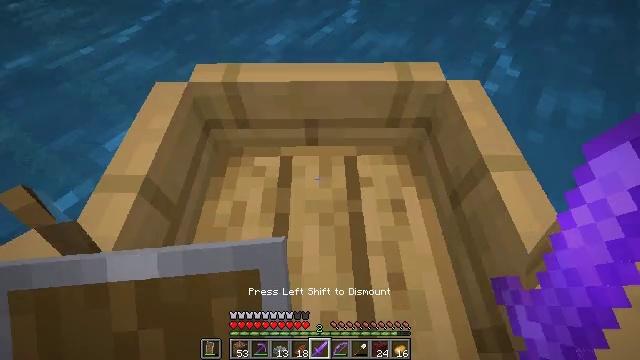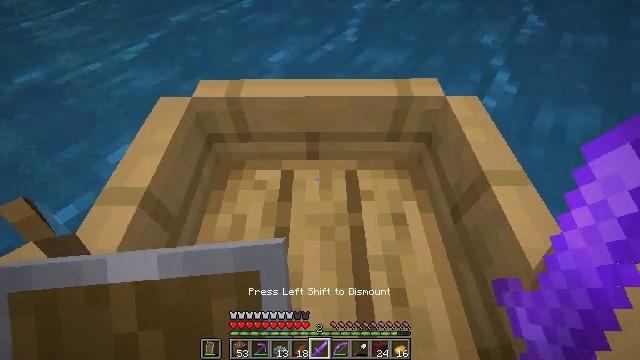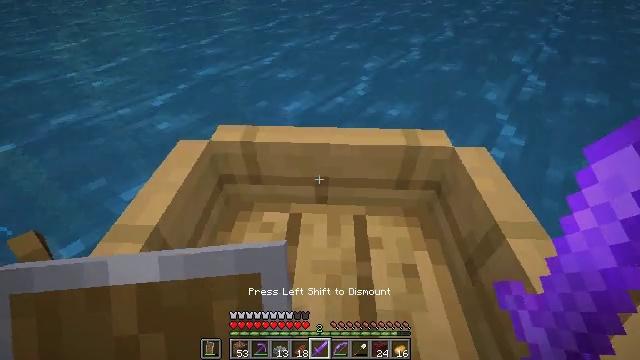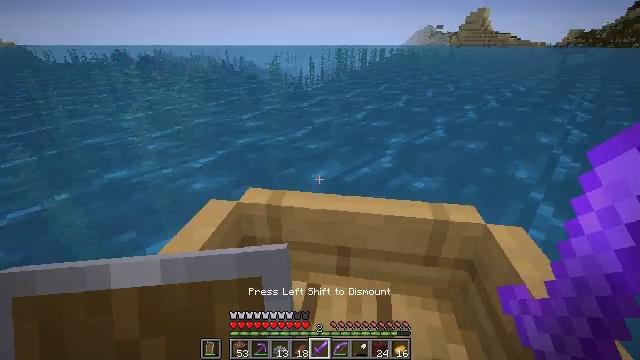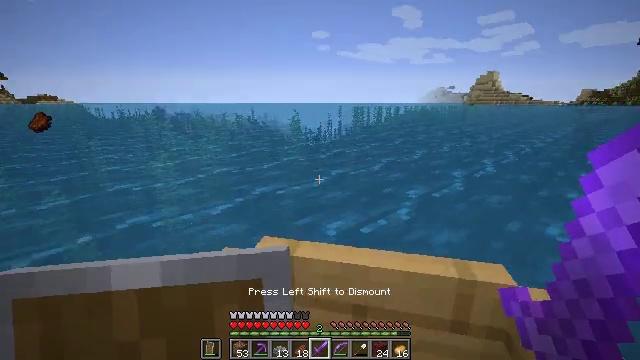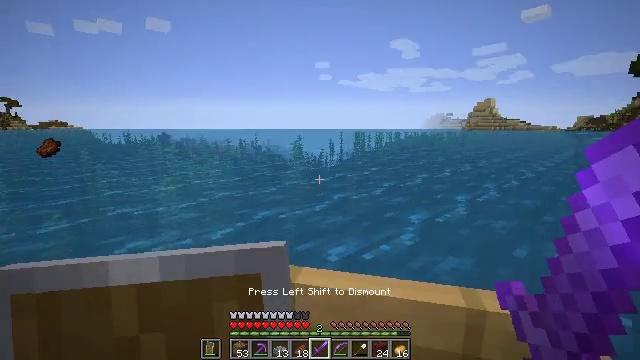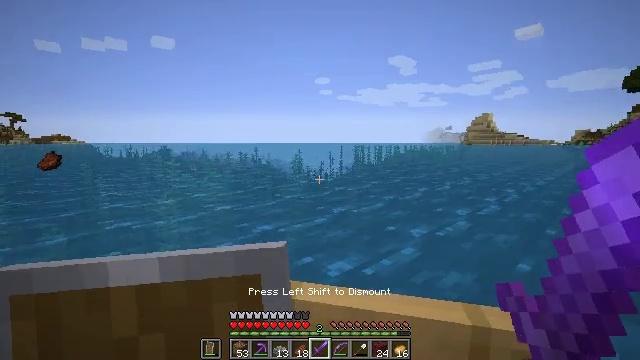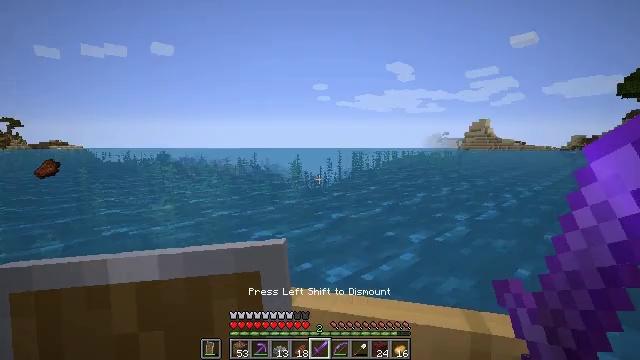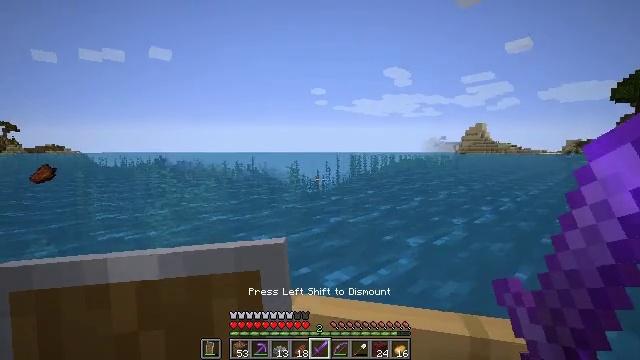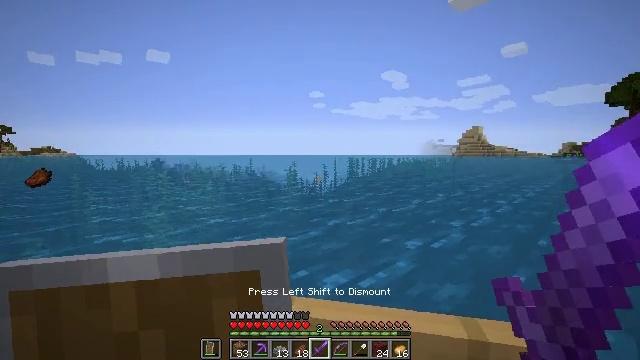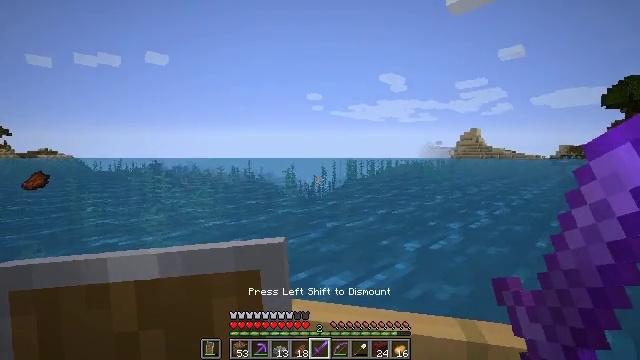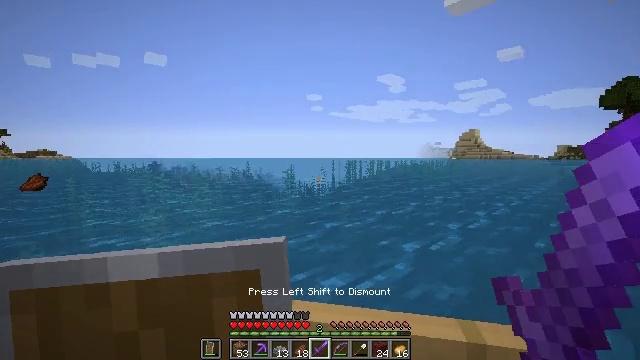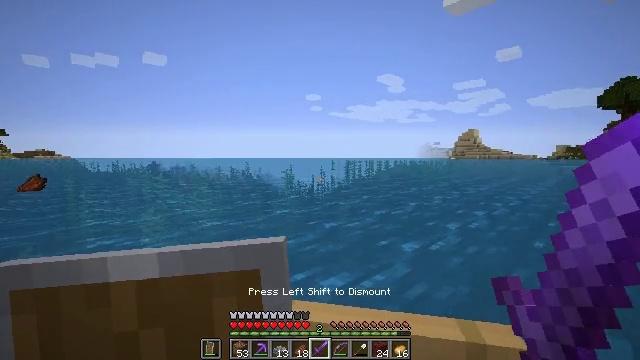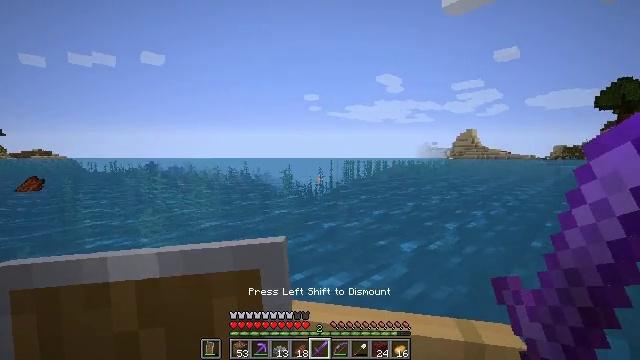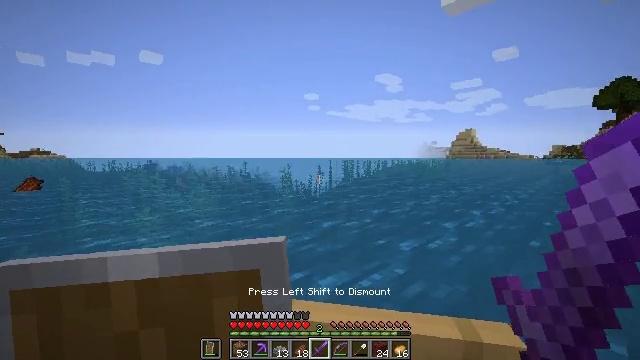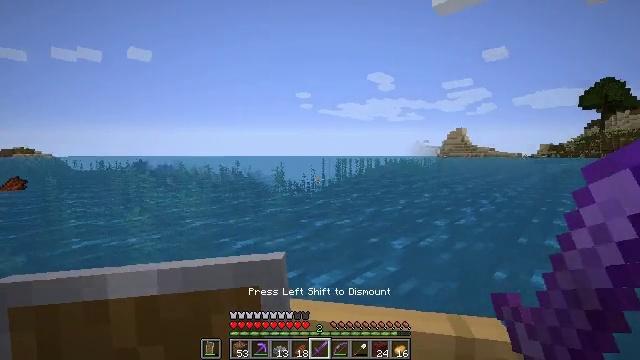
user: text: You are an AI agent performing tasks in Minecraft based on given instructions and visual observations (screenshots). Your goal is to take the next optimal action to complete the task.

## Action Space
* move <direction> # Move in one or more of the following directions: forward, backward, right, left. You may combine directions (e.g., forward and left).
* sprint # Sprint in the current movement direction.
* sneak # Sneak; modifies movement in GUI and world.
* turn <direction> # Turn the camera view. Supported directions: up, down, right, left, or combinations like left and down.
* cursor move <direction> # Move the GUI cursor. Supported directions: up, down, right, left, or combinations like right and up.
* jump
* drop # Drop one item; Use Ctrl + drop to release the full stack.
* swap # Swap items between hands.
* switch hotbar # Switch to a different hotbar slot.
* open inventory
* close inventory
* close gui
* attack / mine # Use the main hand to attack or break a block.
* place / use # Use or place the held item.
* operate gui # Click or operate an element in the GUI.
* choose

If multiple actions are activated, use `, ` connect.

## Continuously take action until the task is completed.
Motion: motion action
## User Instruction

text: mine block bubble coral block
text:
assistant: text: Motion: turn up
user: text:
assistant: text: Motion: turn left and up
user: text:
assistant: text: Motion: turn left and up
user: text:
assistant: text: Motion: turn left and up
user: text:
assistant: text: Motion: turn up
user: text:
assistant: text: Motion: turn up
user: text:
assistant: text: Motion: turn up
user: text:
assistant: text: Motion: no_op
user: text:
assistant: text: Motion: no_op
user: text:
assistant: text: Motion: no_op
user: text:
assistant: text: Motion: no_op
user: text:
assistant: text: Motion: no_op
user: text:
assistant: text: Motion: no_op
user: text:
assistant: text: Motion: move right
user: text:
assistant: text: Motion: move right, turn right
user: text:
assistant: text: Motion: move right, turn right and down
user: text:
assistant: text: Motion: move right, turn right and down
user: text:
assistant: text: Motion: move right, turn right
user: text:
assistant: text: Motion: move right, turn right
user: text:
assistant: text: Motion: move right
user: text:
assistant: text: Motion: move right
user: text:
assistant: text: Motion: move right
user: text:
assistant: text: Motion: move right
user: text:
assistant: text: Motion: move right
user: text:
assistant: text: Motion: move right
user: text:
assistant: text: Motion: move right
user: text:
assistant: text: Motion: no_op
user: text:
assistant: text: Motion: no_op
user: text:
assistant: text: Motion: no_op
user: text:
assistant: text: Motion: no_op